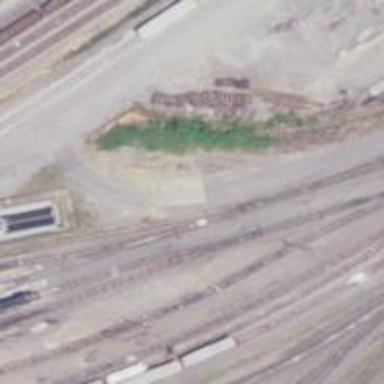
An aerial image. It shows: Railway yard used for servicing trains.